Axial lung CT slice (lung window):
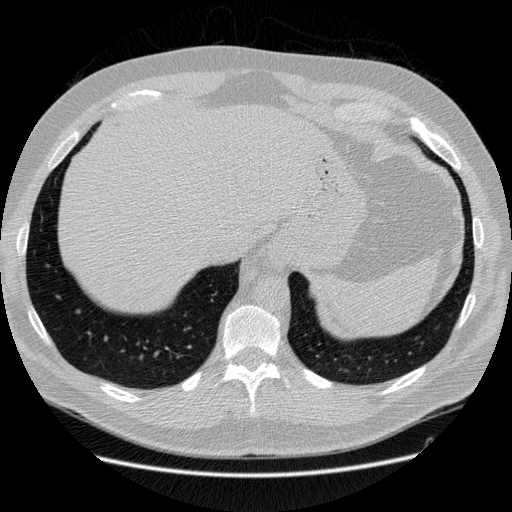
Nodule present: no